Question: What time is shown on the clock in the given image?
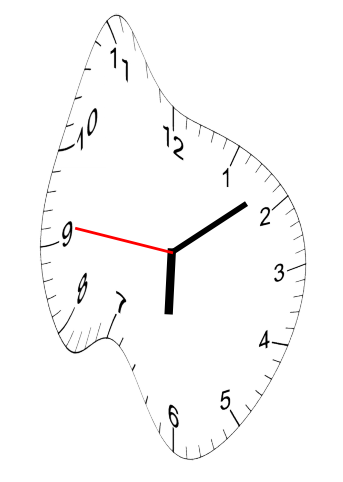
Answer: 06:08:46